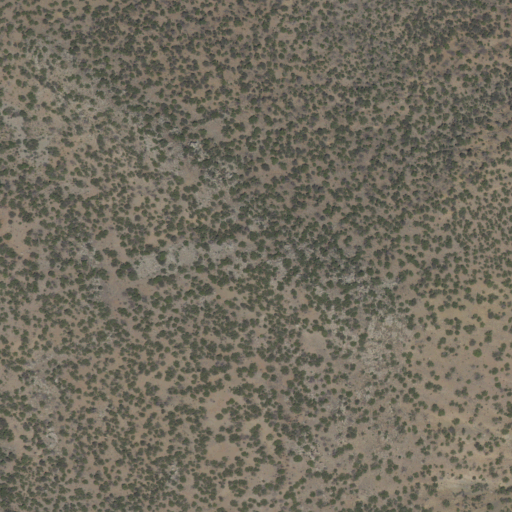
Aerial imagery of mountain in New Mexico named Baxter Mountain containing evergreen forest and shrub